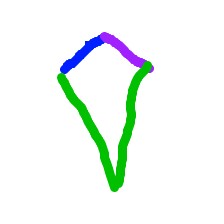
Shape: kite